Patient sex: M
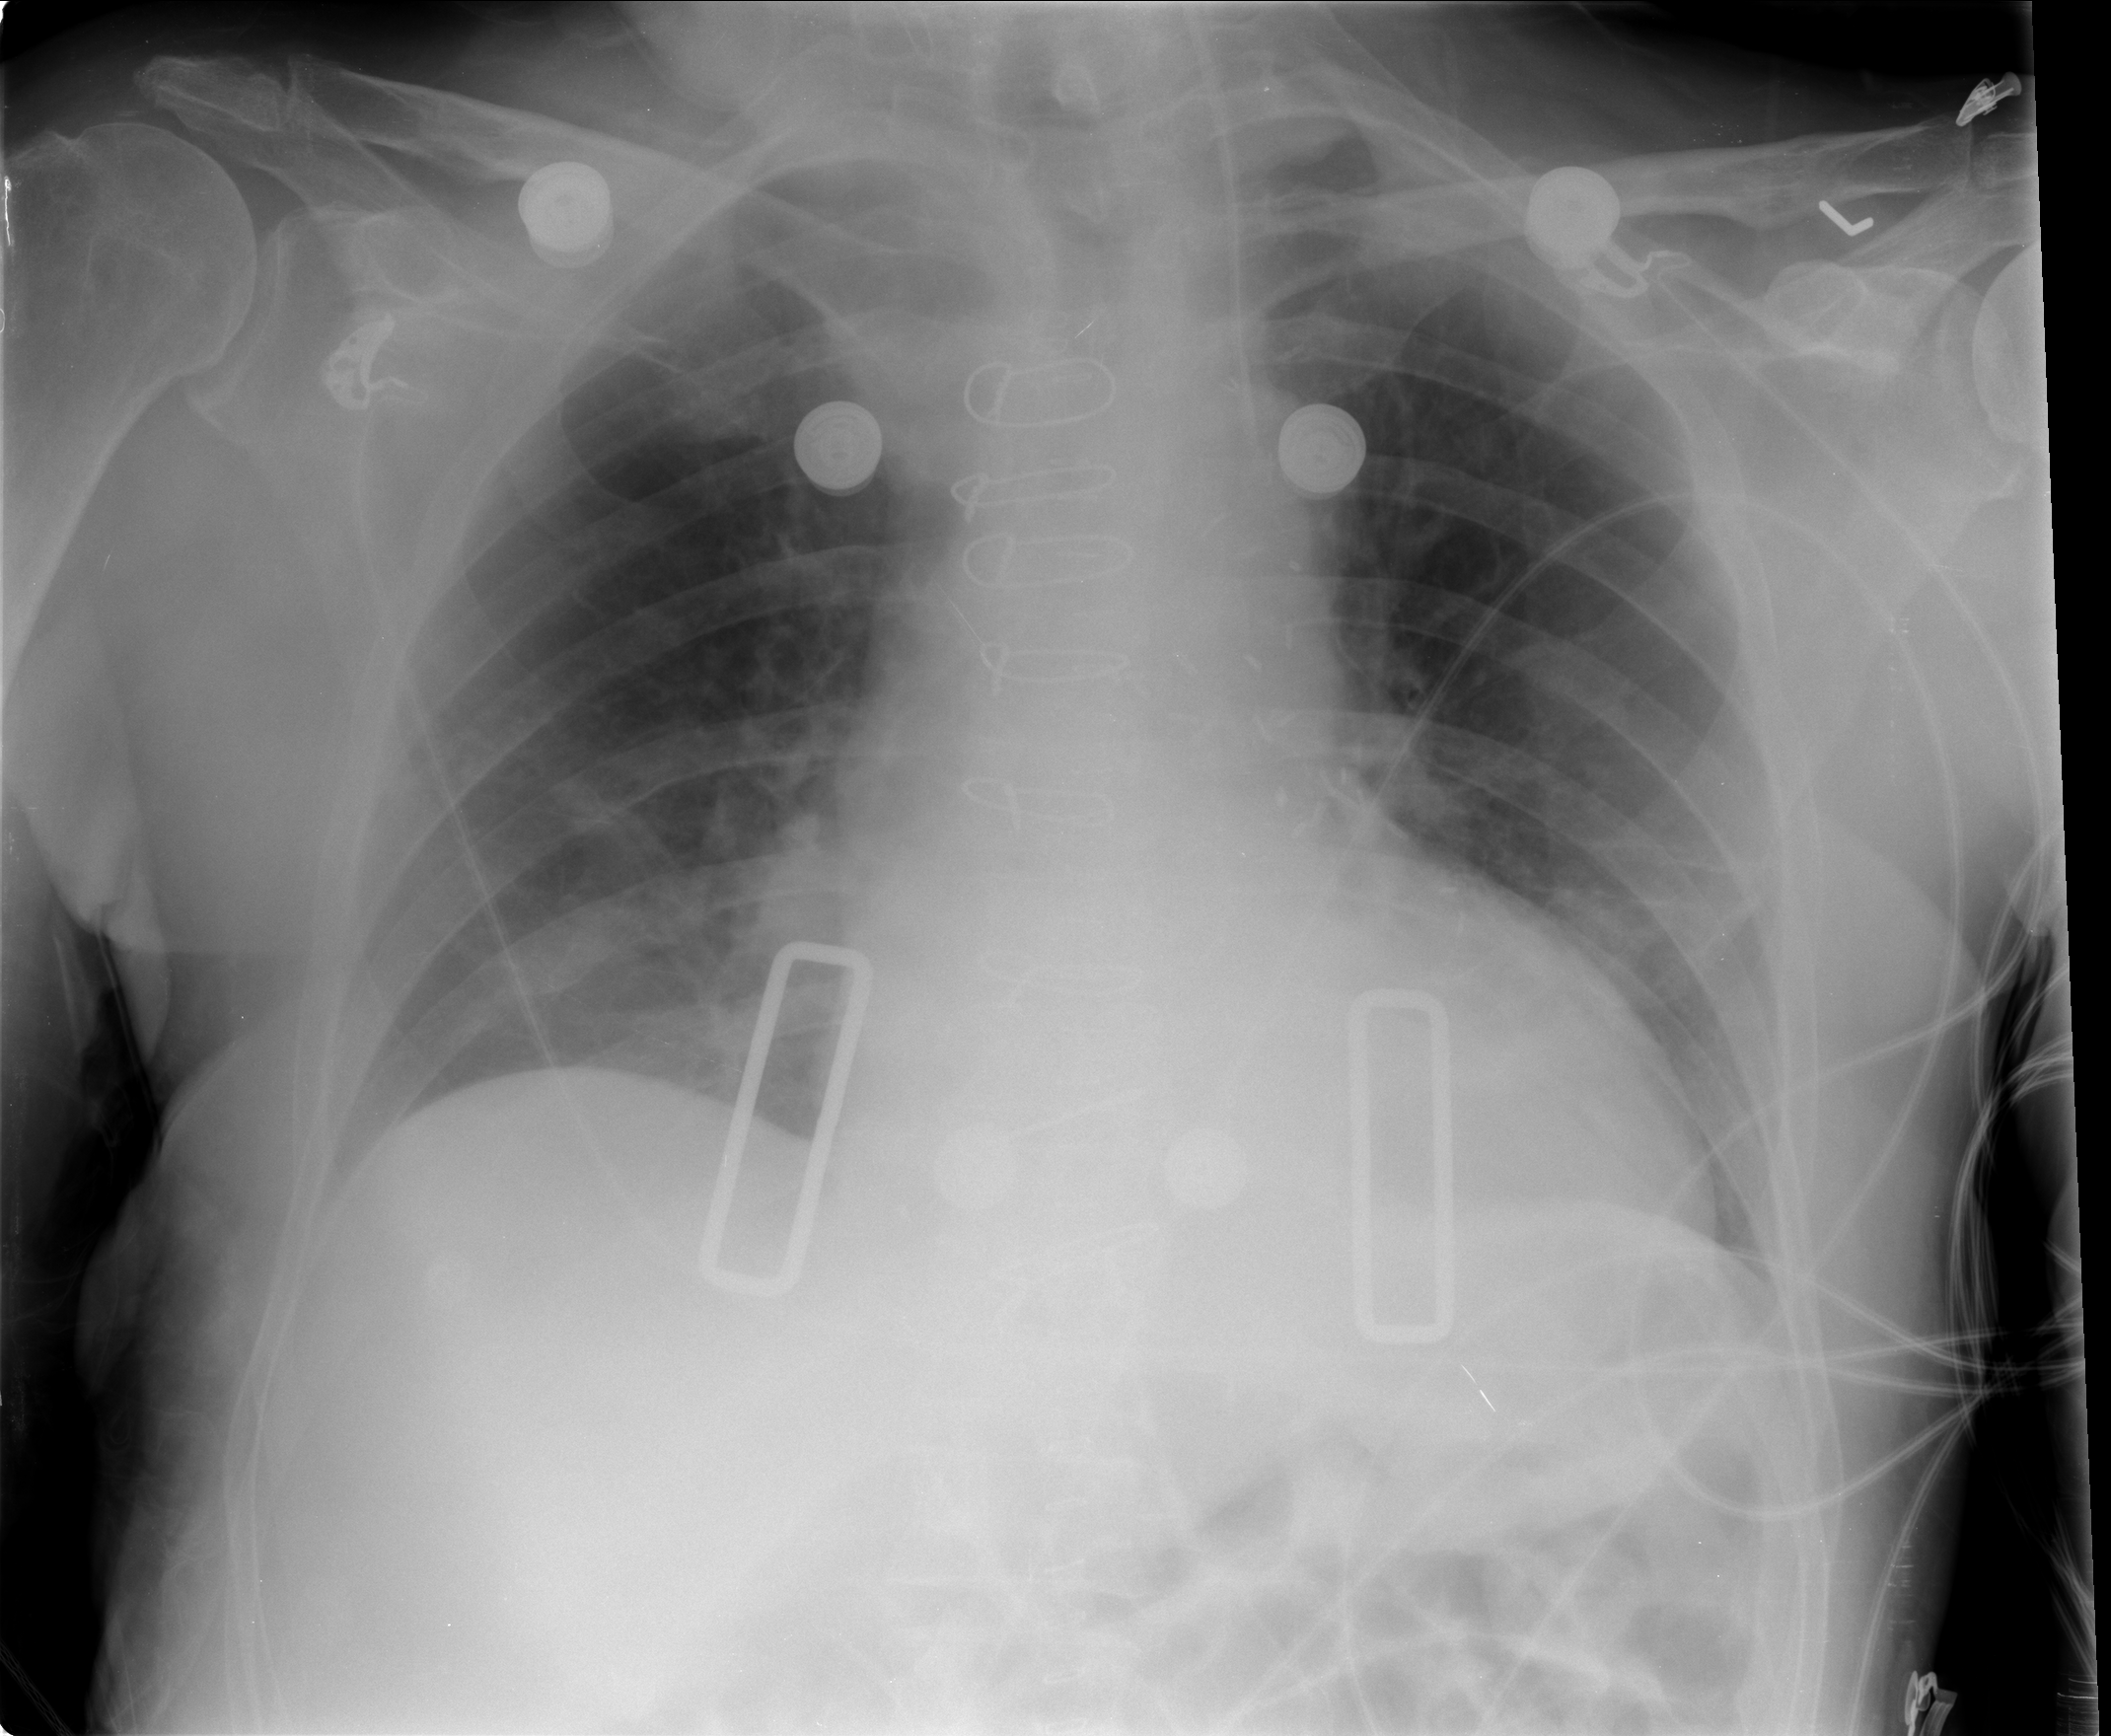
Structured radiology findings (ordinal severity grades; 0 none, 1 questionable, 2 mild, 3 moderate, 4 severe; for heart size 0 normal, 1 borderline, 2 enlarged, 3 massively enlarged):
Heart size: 2
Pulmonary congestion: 0
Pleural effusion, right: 0
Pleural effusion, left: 0
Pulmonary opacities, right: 0
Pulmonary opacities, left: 0
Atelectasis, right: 0
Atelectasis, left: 2